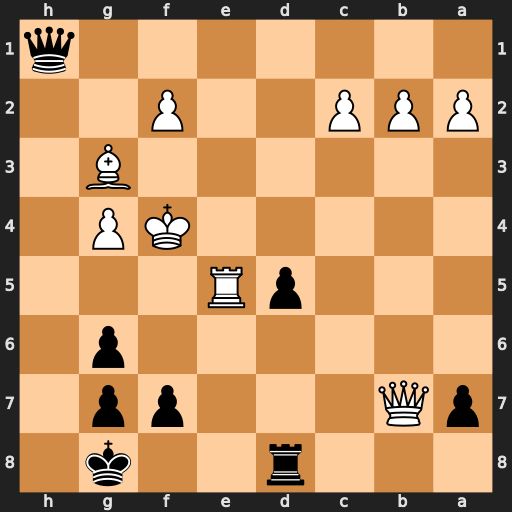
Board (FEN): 3r2k1/pQ3pp1/6p1/3pR3/5KP1/6B1/PPP2P2/7q
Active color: b
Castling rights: -
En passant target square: -
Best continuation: g5+ Ke3 d4+